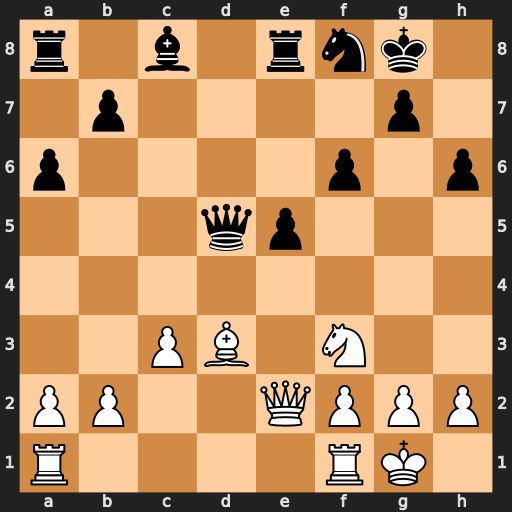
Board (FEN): r1b1rnk1/1p4p1/p4p1p/3qp3/8/2PB1N2/PP2QPPP/R4RK1
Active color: w
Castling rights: -
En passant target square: -
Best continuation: Bc4 Qxc4 Qxc4+